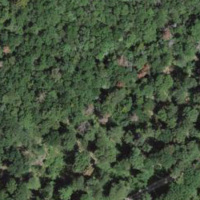
EUNIS habitat code: 41
Species observed at this site:
Campanula persicifolia